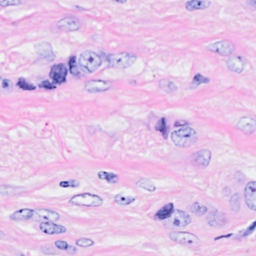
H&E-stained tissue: Breast